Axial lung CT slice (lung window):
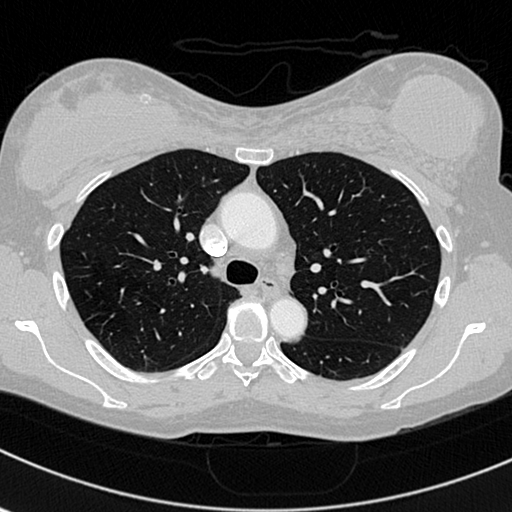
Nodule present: no